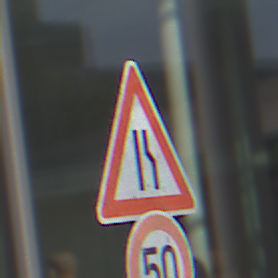
Verkehrszeichen: EinseitigVerengteFahrbahnRechts
Zusatzzeichen unten: Geschwindigkeit50
Umgebung: Outdoor, Urban
Tageszeit: MorningAfternoon
Wetter: PartlyCloudy
Licht: Natural
Jahreszeit: NotSpecified
Kontrast: HighContrast